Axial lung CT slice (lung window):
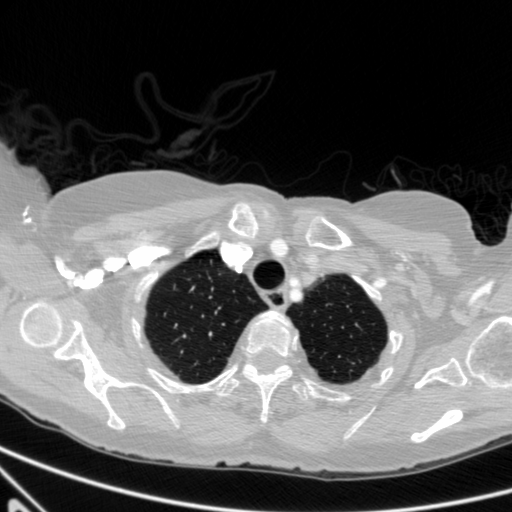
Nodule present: no